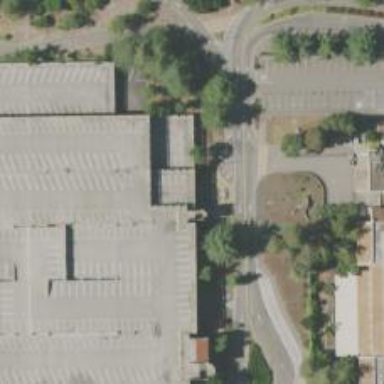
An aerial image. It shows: Multi-storey parking area with asphalt surface.